Interaction volume radius: 5 \u00c5
Interaction volume height: 30 \u00c5
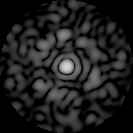
Disorder parameter: 0.8164